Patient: sex F, age 48
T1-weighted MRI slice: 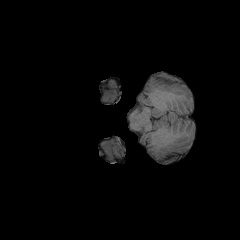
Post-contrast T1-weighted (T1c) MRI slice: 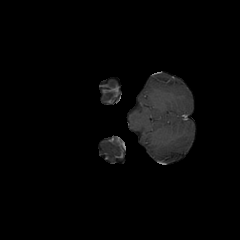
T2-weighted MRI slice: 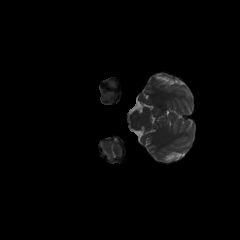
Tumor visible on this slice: no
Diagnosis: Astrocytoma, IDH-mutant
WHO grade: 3